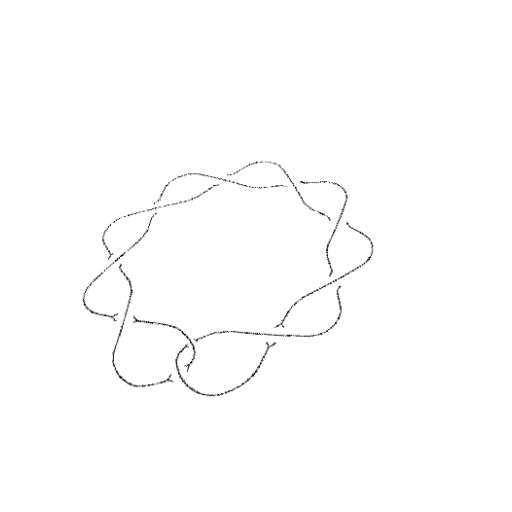
Crossing number: 10